Question: I have some data that consist of unevenly sampled 2D spatial locations, where each coordinate has an associated phase value between 0 and 2pi. I'd like to be able to interpolate the values onto a regular grid. The data is degenerate in the sense that the same (or very nearby) locations may be associated with multiple phase values, and vice versa for values of , so this is strictly speaking a smoothing problem rather than straight interpolation.
I've briefly experimented with scipy's radial basis functions, but these give nasty edge effects because of the discontinuity in the values from 2pi --> 0.
Here's a toy example (the real spatial distribution of phases is a lot messier):
'''
import numpy as np
from matplotlib import pyplot as plt
from matplotlib import colorbar
from matplotlib.colors import Normalize
from scipy import interpolate
# randomly sampled spatial locations
x, y = np.random.uniform(-1, 1, size=(2, 1000))
# theta varies smoothly with location apart from the singularity at 0, 0
z = np.arctan2(x, y) % (2 * np.pi)
# smooth with a simple linear RBF
rbf = interpolate.Rbf(x, y, z, function='linear', smooth=0.1)
# resample on a finer grid
xi, yi = np.mgrid[-1:1:100j, -1:1:100j].reshape(2, -1)
zi = rbf(xi, yi) % (2 * np.pi)
# plotting
fig, ax = plt.subplots(1, 1, subplot_kw={'aspect': 'equal'})
ax.hold(True)
norm = Normalize(0, 2 * np.pi)
im = ax.imshow(zi.reshape(100, 100).T, extent=(-1, 1, -1, 1),
origin='lower', cmap=plt.cm.hsv, norm=norm)
sc = ax.scatter(x, y, s=30, c=z, cmap=im.cmap, norm=norm)
cax, kw = colorbar.make_axes_gridspec(ax)
cb = plt.colorbar(im, cax=cax, **kw)
ax.set_xlabel(r'$X_0$', fontsize='x-large')
ax.set_ylabel(r'$Y_0$', fontsize='x-large')
cb.set_ticks(np.arange(0, 2.1*np.pi, np.pi/2.))
cb.set_ticklabels([r'$0$', r'$
rac{\pi}{2}$', r'$\pi$',
r'$
rac{3\pi}{2}$', r'$2\pi$'])
cb.set_label(r'$ heta$', fontsize='x-large')
cb.ax.tick_params(labelsize='x-large')
plt.show()
'''

What would be a good way to go about interpolating angular quantities like this? Does scipy have any built in interpolation method that will deal with angles nicely, or will I have to write my own?
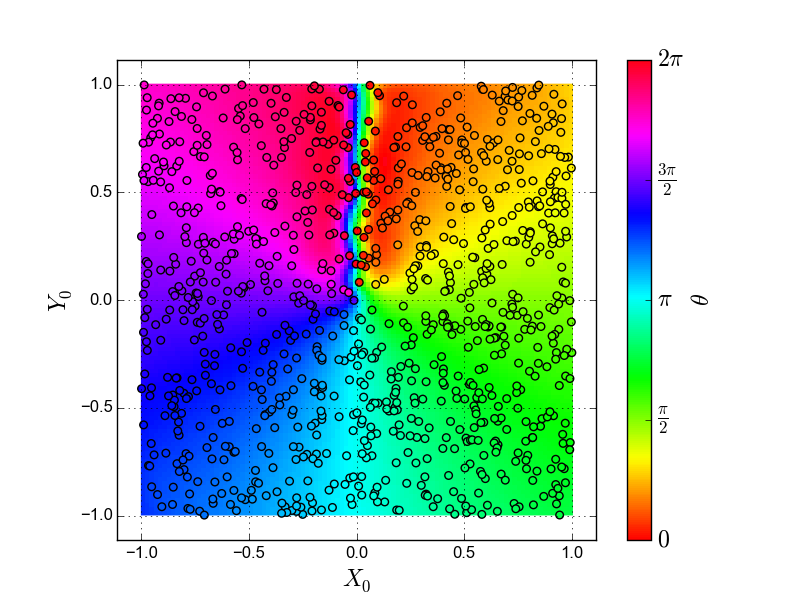
Answer: I feel pretty stupid now!
The answer was very simple - <URL> clued me in. There is no problem with discontinuity provided that I convert from a polar coordinate space to a Cartesian one, then interpolate the x and y components of the vector independently:
'''
x, y = np.random.uniform(-1, 1, size=(2, 1000))
z = np.arctan2(y, x) % (2*np.pi)
# convert from polar --> cartesian
u, v = np.cos(z), np.sin(z)
# interpolate x and y components separately
rbf_u = interpolate.Rbf(x, y, u, function='linear', smooth=0.1)
rbf_v = interpolate.Rbf(x, y, v, function='linear', smooth=0.1)
xi, yi = np.mgrid[-1:1:100j, -1:1:100j].reshape(2, -1)
ui = rbf_u(xi, yi)
vi = rbf_v(xi, yi)
# convert from cartesian --> polar
zi = np.arctan2(ui, vi) % (2*np.pi)
'''

It would be nice performance-wise if there was a way to avoid performing two separate interpolations on the x and y components, but I don't really see a way around this.